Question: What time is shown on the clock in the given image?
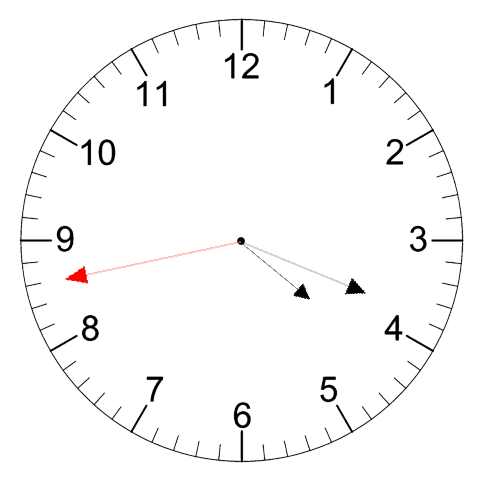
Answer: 04:18:43